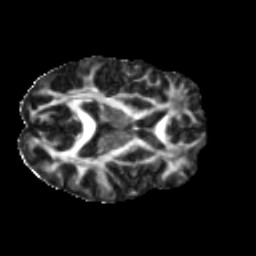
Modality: FA
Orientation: axial
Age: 47
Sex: male
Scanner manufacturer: ge
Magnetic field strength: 3 T
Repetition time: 7.8 s
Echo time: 0.0609 s